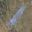
Label: 1